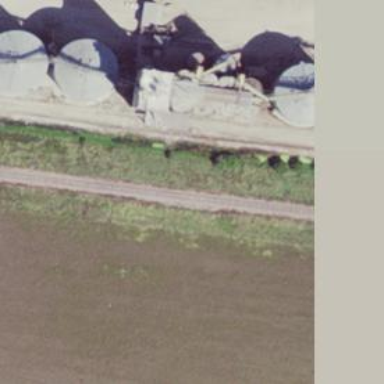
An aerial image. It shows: Silo.